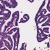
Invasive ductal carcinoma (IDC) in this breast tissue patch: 1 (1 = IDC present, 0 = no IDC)